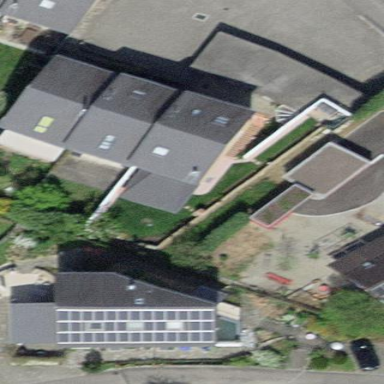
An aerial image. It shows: Terrace building.